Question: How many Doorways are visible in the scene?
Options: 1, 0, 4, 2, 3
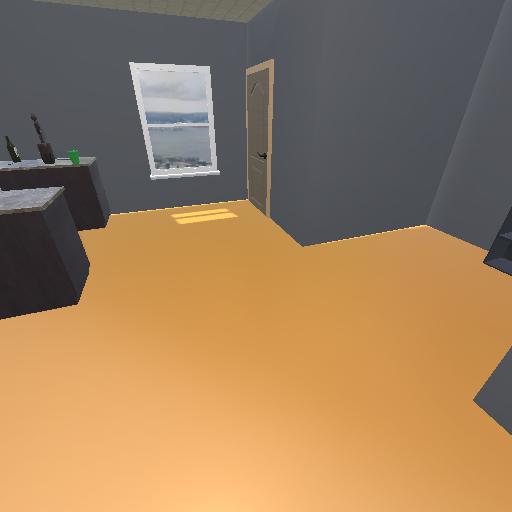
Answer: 1